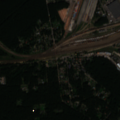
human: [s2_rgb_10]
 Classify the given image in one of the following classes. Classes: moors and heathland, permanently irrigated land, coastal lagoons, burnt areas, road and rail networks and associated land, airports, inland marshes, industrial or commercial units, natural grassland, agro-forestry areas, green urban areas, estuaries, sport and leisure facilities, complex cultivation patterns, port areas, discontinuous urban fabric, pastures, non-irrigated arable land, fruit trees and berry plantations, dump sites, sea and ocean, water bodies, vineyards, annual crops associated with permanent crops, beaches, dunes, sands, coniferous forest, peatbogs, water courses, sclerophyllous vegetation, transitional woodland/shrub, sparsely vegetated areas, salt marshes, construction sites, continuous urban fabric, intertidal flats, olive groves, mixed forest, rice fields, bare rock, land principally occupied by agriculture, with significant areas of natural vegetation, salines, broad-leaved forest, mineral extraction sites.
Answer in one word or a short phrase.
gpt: discontinuous urban fabric, road and rail networks and associated land, coniferous forest